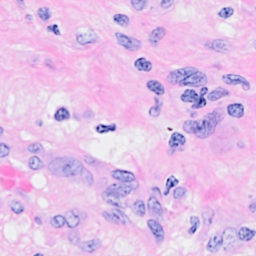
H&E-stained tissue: Breast